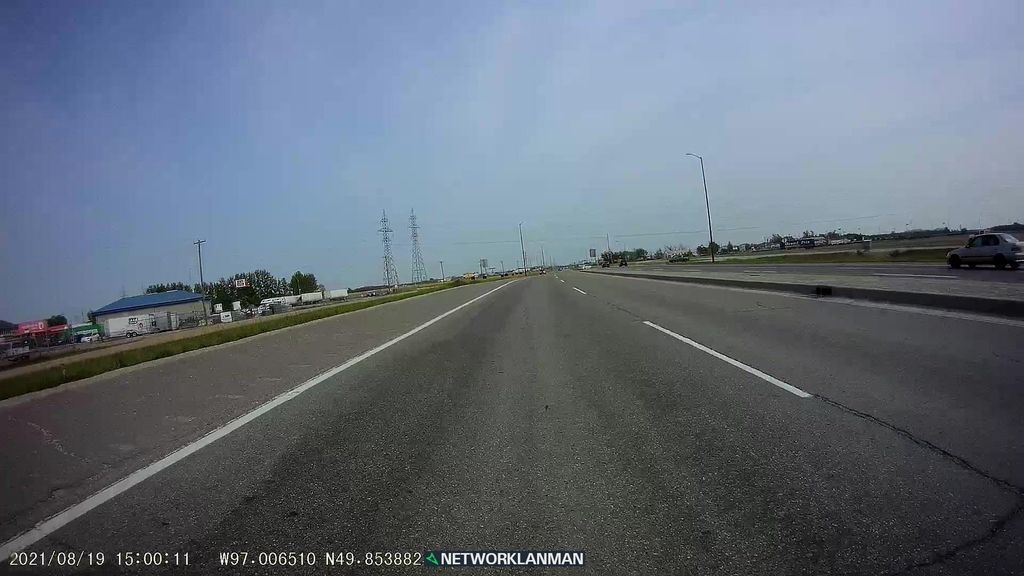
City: winnipeg